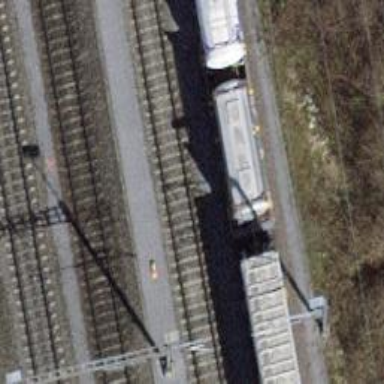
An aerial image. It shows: Railway track with electrified contact lines. This is siding track.